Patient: sex M, age 71
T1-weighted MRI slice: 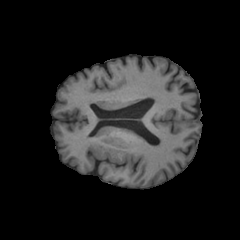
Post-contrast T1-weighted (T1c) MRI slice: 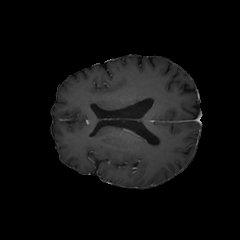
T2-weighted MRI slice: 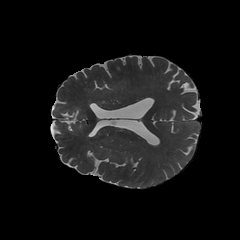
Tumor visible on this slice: no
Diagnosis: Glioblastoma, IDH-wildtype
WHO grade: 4